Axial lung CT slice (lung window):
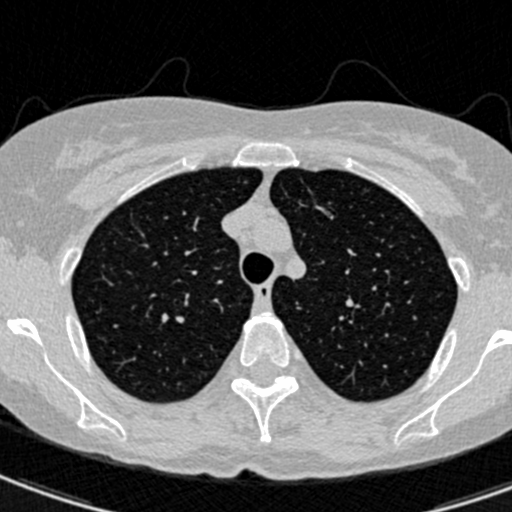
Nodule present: no